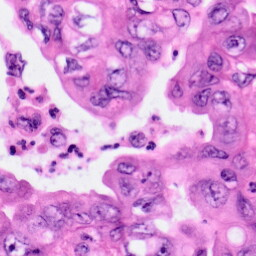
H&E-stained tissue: Pancreatic